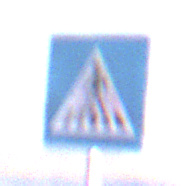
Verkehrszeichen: FussgaengerueberwegRechts
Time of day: MorningAfternoon
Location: Outdoor (Nature)
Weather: Clear
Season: NotSpecified
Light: Natural